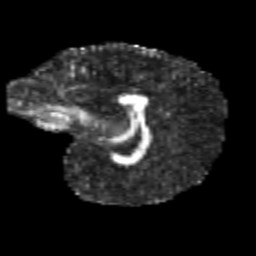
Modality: FA
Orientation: sagittal
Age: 10
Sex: male
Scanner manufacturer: siemens
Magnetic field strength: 3 T
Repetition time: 3.8 s
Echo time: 0.07 s